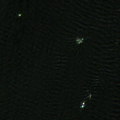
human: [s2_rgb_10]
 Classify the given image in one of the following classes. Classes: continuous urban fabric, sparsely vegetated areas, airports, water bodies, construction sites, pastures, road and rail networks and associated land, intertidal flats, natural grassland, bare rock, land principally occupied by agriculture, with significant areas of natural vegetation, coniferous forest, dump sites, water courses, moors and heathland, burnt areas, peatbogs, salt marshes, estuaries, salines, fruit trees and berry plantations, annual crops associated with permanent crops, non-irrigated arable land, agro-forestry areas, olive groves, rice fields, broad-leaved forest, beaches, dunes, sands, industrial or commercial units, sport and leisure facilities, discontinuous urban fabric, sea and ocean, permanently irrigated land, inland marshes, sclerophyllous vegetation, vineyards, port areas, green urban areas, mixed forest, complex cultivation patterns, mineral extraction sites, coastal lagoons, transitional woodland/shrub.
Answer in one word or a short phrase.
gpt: sea and ocean